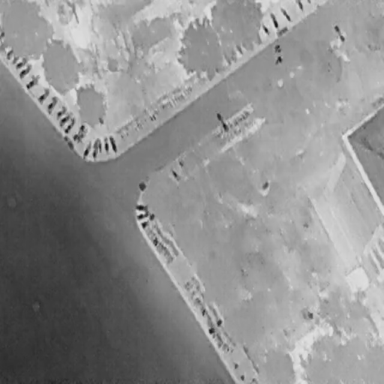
There are 16 Bicycles in the infrared image.